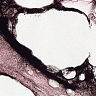
Metastatic tissue present: no